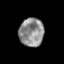
Tissue: prostate
Cell type: T cells
Senescence score: 0.2723
Nuclear area (px): 686
Mean DAPI intensity: 142.115